Field crop: tomato
Growth stage: 1
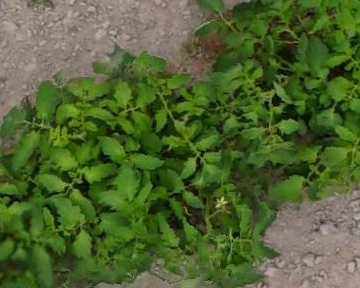
Species: tomato